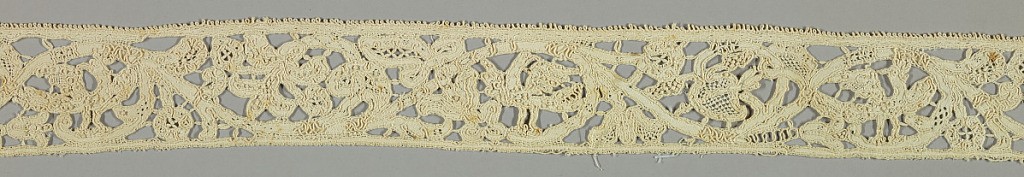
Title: Band
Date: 17th century
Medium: linen Technique: bobbin made continuous tape with bars added
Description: Narrow band of curving vine with birds and outling of a heavy cord.